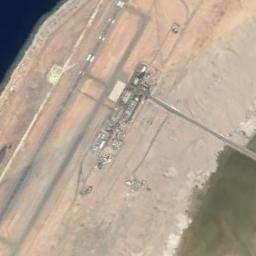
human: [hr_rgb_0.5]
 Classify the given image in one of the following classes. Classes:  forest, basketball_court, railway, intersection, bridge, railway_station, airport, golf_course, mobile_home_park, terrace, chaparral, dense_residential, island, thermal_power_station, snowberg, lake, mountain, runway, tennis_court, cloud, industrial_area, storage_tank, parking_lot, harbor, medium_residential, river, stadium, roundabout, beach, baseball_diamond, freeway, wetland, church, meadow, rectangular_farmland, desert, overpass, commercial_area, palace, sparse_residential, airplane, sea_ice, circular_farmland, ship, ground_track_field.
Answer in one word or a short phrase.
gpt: airport